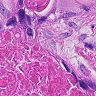
Metastatic tissue present: yes